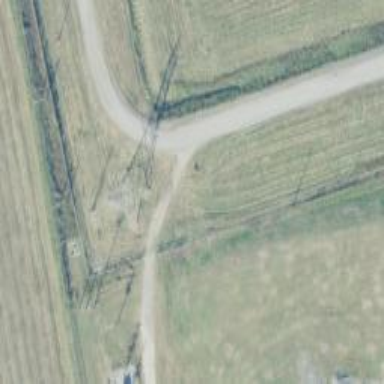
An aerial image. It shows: Power tower.